Field crop: maize
Growth stage: 2
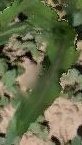
Species: maize